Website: bh-photo
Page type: receipt
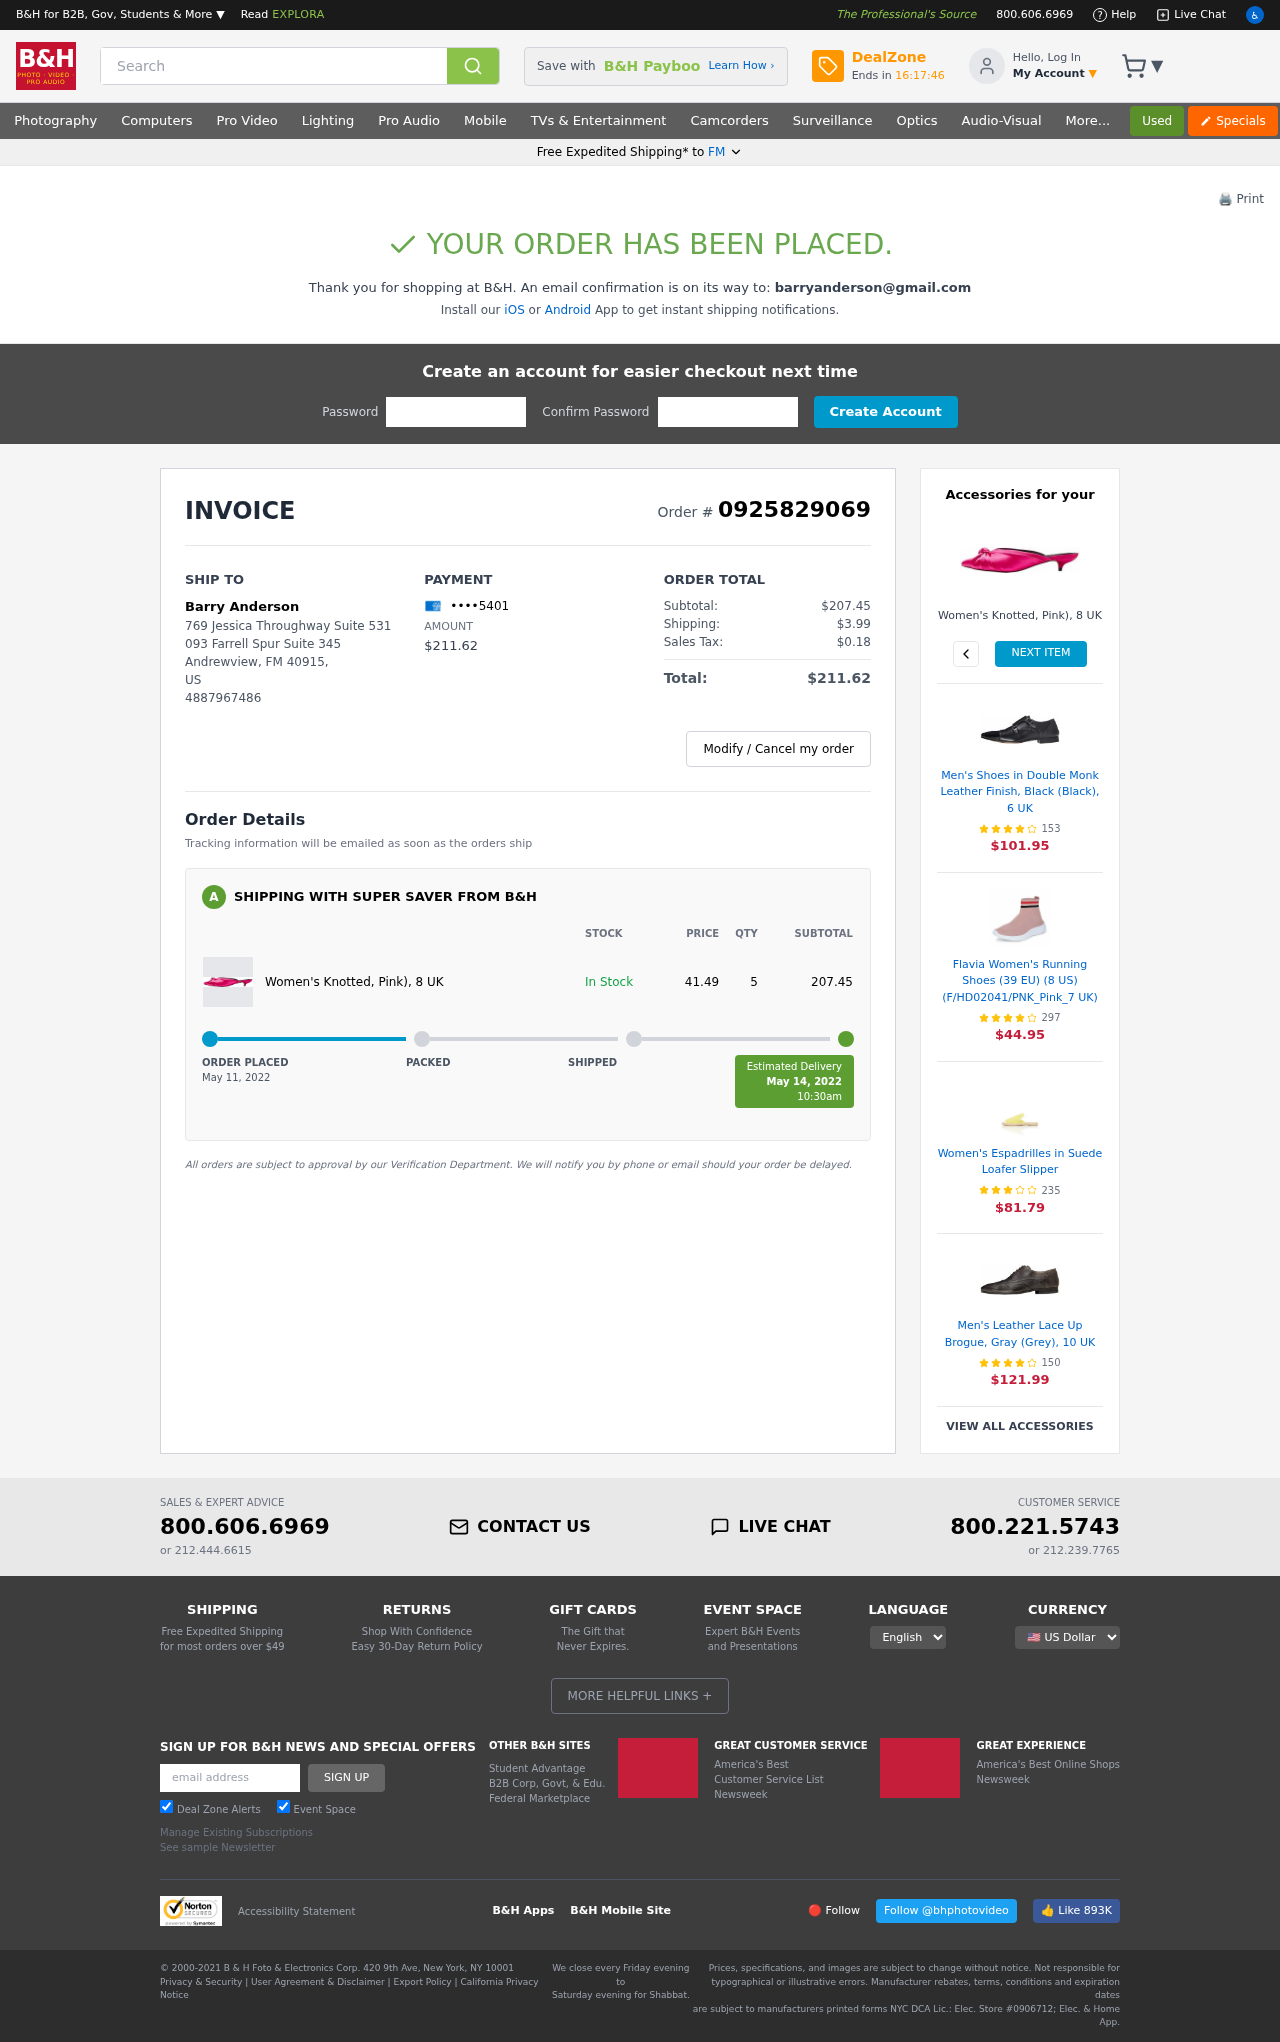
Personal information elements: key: PII_CARD_LAST4
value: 5401
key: PII_CITY
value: Andrewview
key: PII_EMAIL
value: barryanderson@gmail.com
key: PII_FULLNAME
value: Barry Anderson
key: PII_PHONE
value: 4887967486
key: PII_POSTCODE
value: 40915
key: PII_STATE
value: FM
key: PII_STATE_ABBR
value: FM
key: PII_STREET
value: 769 Jessica Throughway Suite 531
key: PII_STREET2
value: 093 Farrell Spur Suite 345
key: PII_COUNTRY_CODE
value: US
Product elements: key: PRODUCT1_NAME
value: Women's Knotted, Pink), 8 UK
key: PRODUCT1_PRICE
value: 41.49
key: PRODUCT1_QUANTITY
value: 5
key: PRODUCT1_NAME2
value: Women's Knotted, Pink), 8 UK
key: PRODUCT2_NAME
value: Men's Shoes in Double Monk Leather Finish, Black (Black), 6 UK
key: PRODUCT2_NUM_RATINGS
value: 153
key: PRODUCT2_PRICE
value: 101.95
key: PRODUCT3_NAME
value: Flavia Women's Running Shoes (39 EU) (8 US) (F/HD02041/PNK_Pink_7 UK)
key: PRODUCT3_NUM_RATINGS
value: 297
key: PRODUCT3_PRICE
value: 44.95
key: PRODUCT4_NAME
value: Women's Espadrilles in Suede Loafer Slipper
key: PRODUCT4_NUM_RATINGS
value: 235
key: PRODUCT4_PRICE
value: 81.79
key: PRODUCT5_NAME
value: Men's Leather Lace Up Brogue, Gray (Grey), 10 UK
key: PRODUCT5_NUM_RATINGS
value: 150
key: PRODUCT5_PRICE
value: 121.99
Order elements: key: ORDER_ID
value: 0925829069
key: ORDER_TOTAL
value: $211.62
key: ORDER_SUBTOTAL
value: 207.45
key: ORDER_SUBTOTAL
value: $207.45
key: ORDER_SHIPPING_COST
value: $3.99
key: ORDER_TAX
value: $0.18
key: ORDER_DATE
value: May 11, 2022
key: ORDER_DELIVERY_DATE
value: May 14, 2022
Search elements: key: HEADER_SEARCH
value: Search